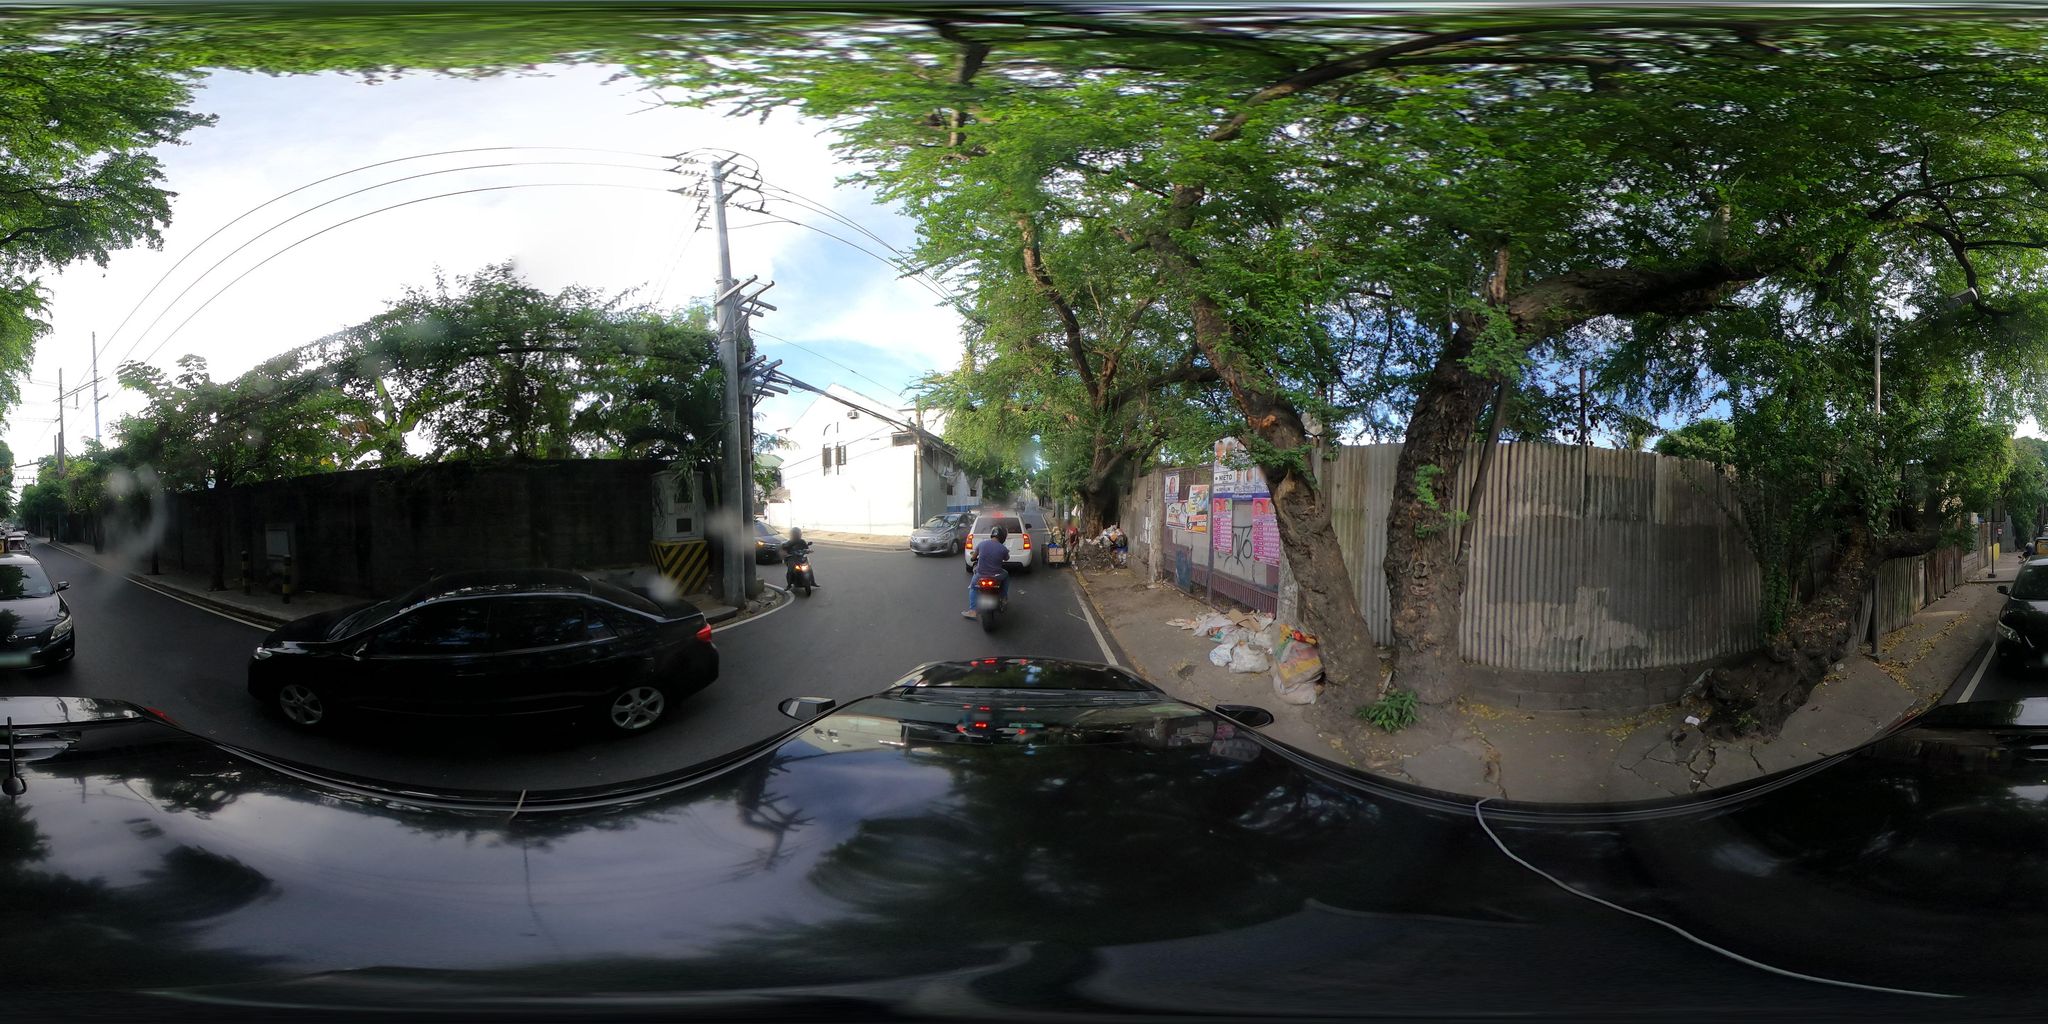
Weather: clear
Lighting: day
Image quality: slightly poor
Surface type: cycling surface
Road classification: tertiary
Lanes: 2
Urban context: urban centre
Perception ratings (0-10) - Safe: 1.04, Lively: 5.89, Beautiful: 4.34, Boring: 3.1, Depressing: 7, Wealthy: 3.43